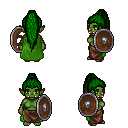
a pixel art fantasy rpg character, female body template, orc, green skin, green cape, robe skirt, green extra-long topknot hairstyle, shield, four views (front, back, left, right), 2x2 character sprite sheet, small pixel art, hard edges, no anti-aliasing